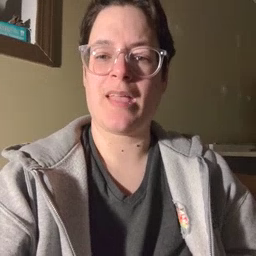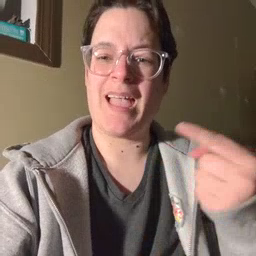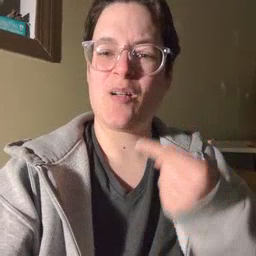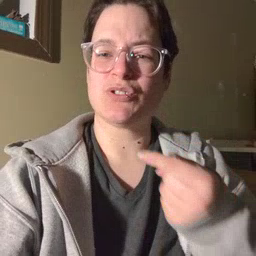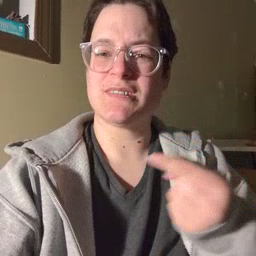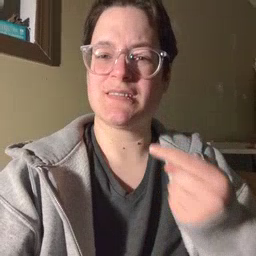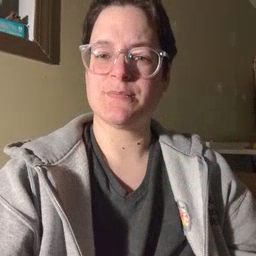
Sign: owie